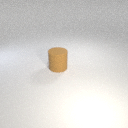
large brown rubber cylinder